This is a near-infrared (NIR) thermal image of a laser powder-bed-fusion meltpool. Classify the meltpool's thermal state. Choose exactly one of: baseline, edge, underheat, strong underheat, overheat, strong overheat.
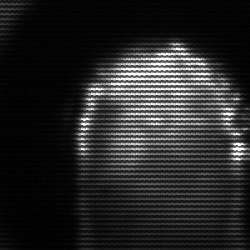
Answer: baseline